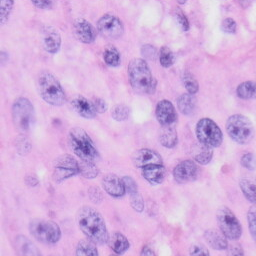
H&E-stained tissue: Skin